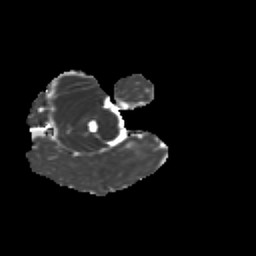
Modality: MD
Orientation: axial
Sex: male
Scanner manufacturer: siemens
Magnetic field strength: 3 T
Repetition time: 5 s
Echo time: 0.071 s